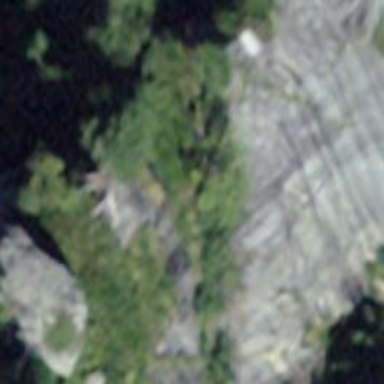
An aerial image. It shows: Landscape dominated by bare rock.